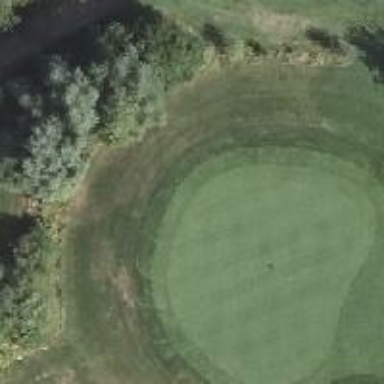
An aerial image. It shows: Golf green.